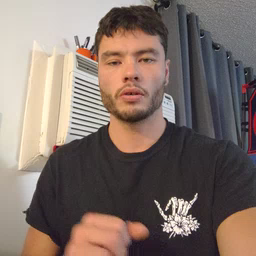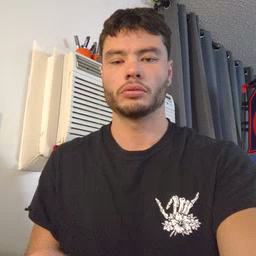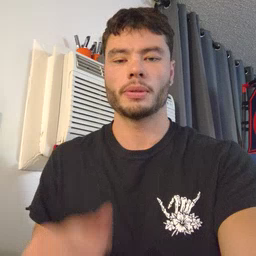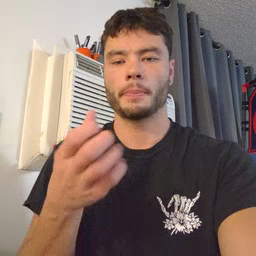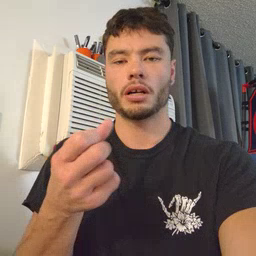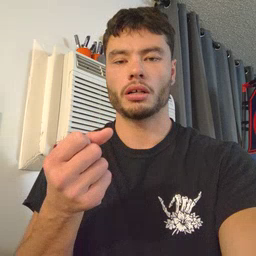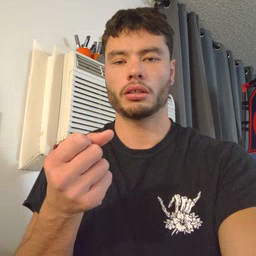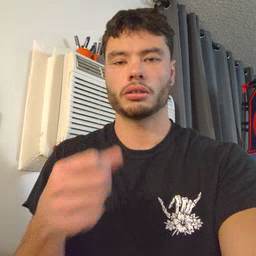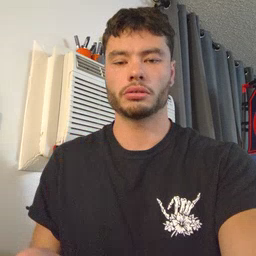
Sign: milk